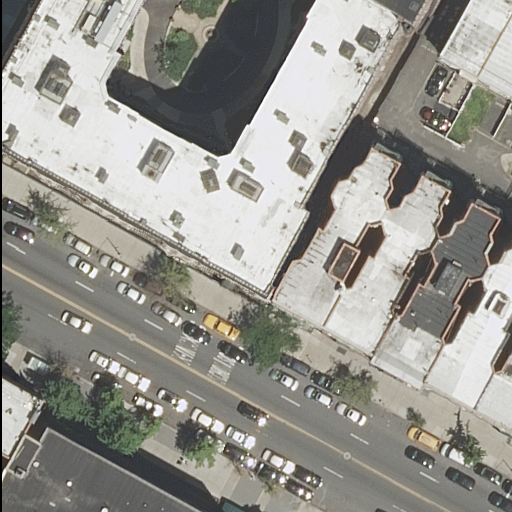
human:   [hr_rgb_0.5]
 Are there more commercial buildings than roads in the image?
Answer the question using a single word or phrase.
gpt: no

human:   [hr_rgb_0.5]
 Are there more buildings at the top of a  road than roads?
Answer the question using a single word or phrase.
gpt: yes

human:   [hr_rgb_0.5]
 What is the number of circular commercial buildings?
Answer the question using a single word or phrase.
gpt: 0

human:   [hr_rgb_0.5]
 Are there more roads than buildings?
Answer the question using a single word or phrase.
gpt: no

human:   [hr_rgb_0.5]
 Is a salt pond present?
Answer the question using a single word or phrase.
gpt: no

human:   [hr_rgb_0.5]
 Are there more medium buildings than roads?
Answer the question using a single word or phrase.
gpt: yes

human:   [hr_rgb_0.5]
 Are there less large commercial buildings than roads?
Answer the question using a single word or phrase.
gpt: yes

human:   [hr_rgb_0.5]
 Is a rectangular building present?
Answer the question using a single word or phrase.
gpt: yes

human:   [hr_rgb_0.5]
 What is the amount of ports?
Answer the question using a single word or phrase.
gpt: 0

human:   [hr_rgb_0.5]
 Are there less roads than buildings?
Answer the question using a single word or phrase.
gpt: yes

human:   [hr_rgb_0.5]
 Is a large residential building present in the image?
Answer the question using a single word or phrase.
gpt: yes

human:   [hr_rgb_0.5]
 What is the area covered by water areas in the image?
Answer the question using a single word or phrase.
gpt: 0m2

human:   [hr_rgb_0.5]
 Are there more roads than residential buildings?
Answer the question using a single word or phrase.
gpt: no

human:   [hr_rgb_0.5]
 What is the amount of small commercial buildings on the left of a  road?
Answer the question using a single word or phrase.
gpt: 0

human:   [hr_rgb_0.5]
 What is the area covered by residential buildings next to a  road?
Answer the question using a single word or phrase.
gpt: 3681m2

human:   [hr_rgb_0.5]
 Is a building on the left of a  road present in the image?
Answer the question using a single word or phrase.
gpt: yes

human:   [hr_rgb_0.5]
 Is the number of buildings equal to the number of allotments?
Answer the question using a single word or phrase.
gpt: no

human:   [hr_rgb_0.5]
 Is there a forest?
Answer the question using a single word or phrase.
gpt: no

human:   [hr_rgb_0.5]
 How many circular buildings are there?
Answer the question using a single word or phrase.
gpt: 0

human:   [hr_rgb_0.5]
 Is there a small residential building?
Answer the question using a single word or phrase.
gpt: yes

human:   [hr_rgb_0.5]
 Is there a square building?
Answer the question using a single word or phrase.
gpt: no

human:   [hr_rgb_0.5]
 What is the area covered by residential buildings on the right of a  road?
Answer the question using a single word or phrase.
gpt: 1459m2

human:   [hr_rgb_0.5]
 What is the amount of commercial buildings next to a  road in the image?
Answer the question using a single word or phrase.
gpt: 0

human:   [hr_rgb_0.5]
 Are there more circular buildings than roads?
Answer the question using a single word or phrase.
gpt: no

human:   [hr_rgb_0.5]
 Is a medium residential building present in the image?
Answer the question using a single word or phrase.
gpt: yes

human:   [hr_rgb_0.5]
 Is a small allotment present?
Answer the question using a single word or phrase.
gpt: no

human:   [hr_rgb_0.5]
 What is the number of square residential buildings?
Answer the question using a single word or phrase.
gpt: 0

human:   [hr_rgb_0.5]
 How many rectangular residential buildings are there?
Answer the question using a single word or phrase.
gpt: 2

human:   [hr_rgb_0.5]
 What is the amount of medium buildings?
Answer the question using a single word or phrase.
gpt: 5

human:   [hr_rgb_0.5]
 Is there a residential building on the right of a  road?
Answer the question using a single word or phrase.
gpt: yes

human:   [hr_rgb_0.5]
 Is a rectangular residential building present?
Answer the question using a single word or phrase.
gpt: yes

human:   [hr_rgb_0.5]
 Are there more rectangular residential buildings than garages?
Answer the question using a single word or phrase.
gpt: yes

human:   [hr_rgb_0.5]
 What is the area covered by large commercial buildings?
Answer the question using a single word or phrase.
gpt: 0m2

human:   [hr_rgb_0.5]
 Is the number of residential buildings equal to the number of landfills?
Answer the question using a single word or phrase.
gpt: no

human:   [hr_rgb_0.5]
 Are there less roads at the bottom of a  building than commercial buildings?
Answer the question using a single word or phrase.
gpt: no

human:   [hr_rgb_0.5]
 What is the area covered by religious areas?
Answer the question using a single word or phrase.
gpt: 0m2